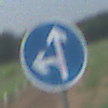
Verkehrszeichen: VorgeschriebeneFahrtrichtungGeradeausOderLinks
Umgebung: Outdoor, Nature
Tageszeit: SunriseSunset
Wetter: PartlyCloudy
Licht: Natural
Jahreszeit: NotSpecified
Kontrast: LowContrast